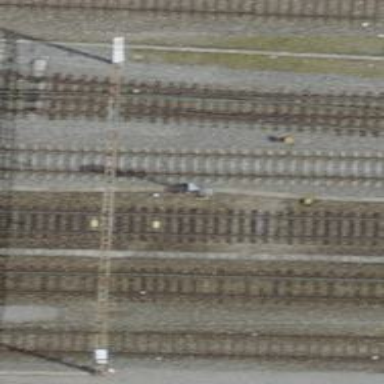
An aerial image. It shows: Railway signal.